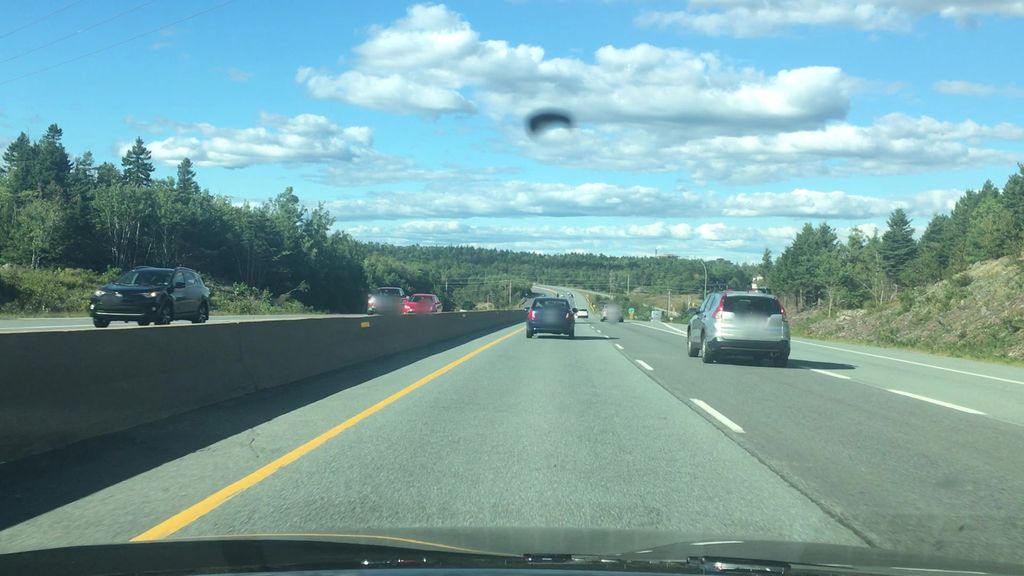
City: halifax